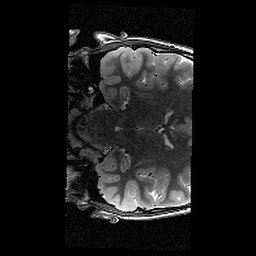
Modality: T2w
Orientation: coronal
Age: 10
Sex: male
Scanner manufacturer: siemens
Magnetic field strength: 3 T
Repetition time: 9.23 s
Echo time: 0.067 s